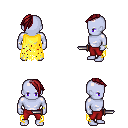
a pixel art fantasy rpg character, male body template, dark elf, purple skin, yellow tattered cape, red pants, brunette long mohawk hairstyle, bracelets, dagger, four views (front, back, left, right), 2x2 character sprite sheet, small pixel art, hard edges, no anti-aliasing